Question: I just updated the jQuery Mobile version of our client book-in page to the latest 1.0a4.1 and I need some help debugging a window sizing issue off-site (I'm not on location).
The page runs on an iPad at the store so clients can book in their own cases. However, the page is being displayed like it's on an iPhone with huge lettering. "Emulating" with Ripple shows everything as it should, though.
I can't debug it from here and I'm not using any other CSS besides the base 1.0a4.1 stylesheets. How do I force jQuery Mobile to display the page as if on an iPad?
## Here is a screenshot sent by the store clerk:

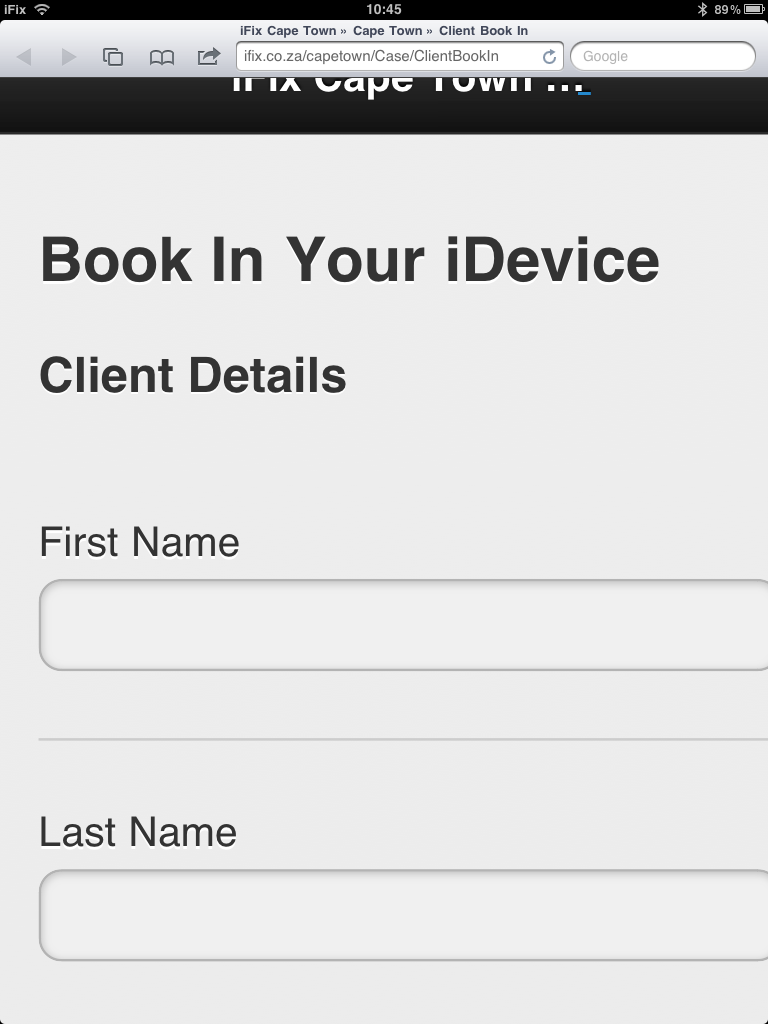
Answer: I didn't have the time to test it or try the fix, so it's still a guess, but at least based on your code inspection ;)
ok, so you put a 'meta viewport' in your page and JQM also pops in a little
'<meta content="width=device-width,minimum-scale=1,maximum-scale=1" name="viewport">'.
As I said - I didn't test it, but I expect a collision. I have read somewhere that JQM was supposed to stop putting those metatags there... Try fiddling with that metatag a bit.
Also - see if the alpha4 or 4.1 release notes (on the blog) say something about viewports.